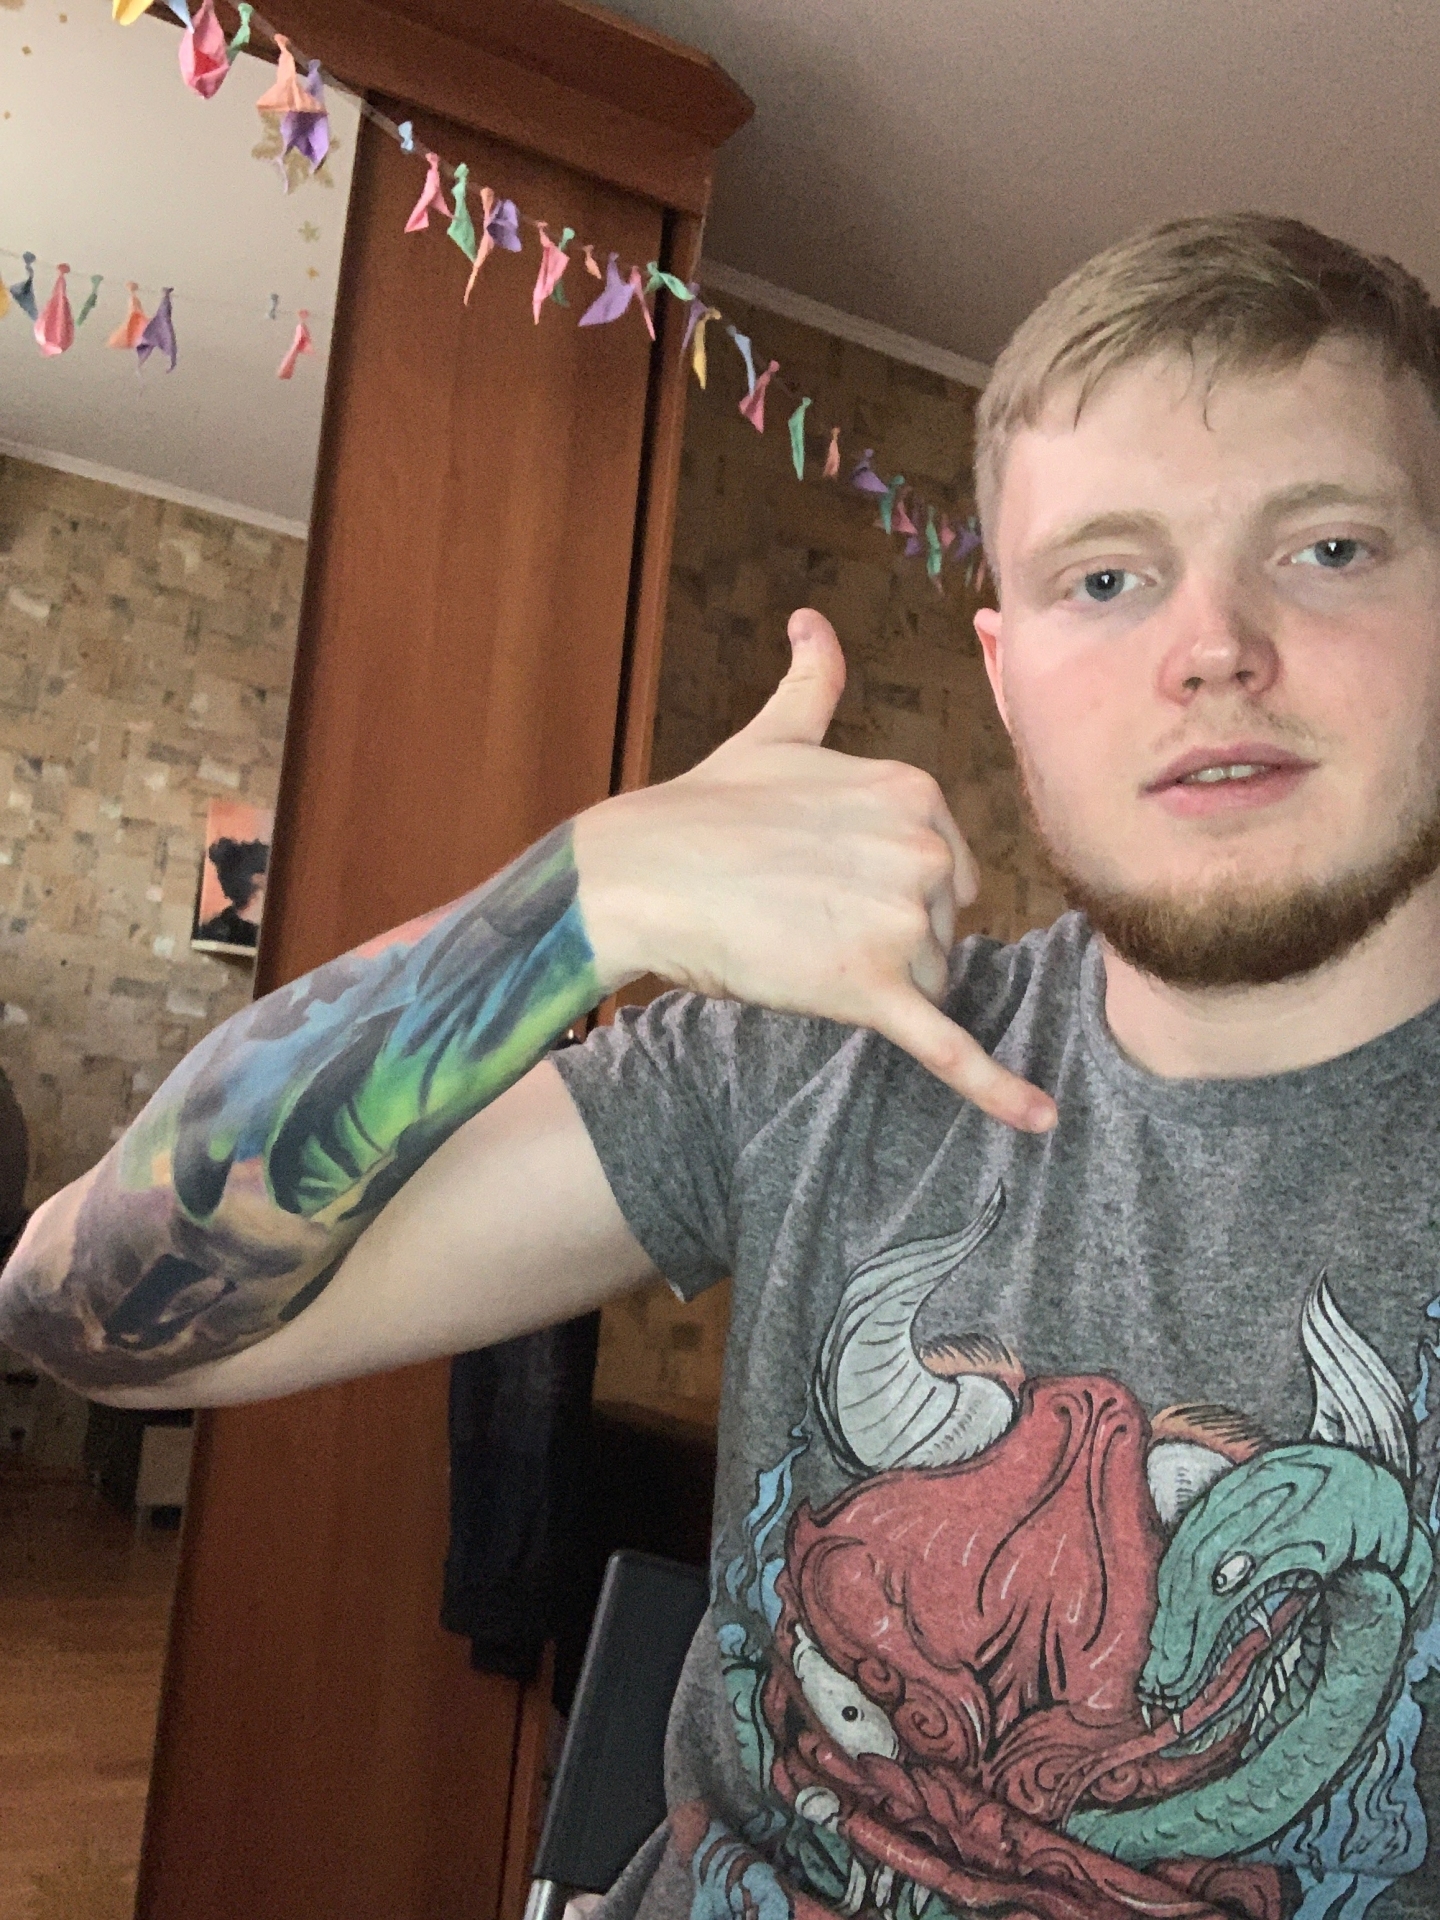
Label: noise